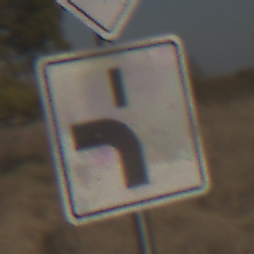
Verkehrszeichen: VerlaufVorfahrtsstrasse5
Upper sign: Vorfahrtsstrasse
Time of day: MorningAfternoon
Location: Outdoor (Nature)
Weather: PartlyCloudy
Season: NotSpecified
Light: Natural